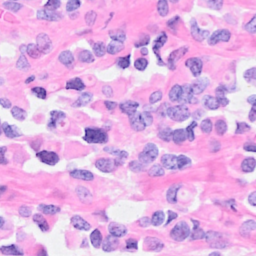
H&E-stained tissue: Breast